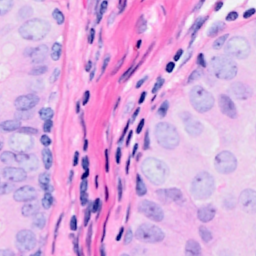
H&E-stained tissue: Breast